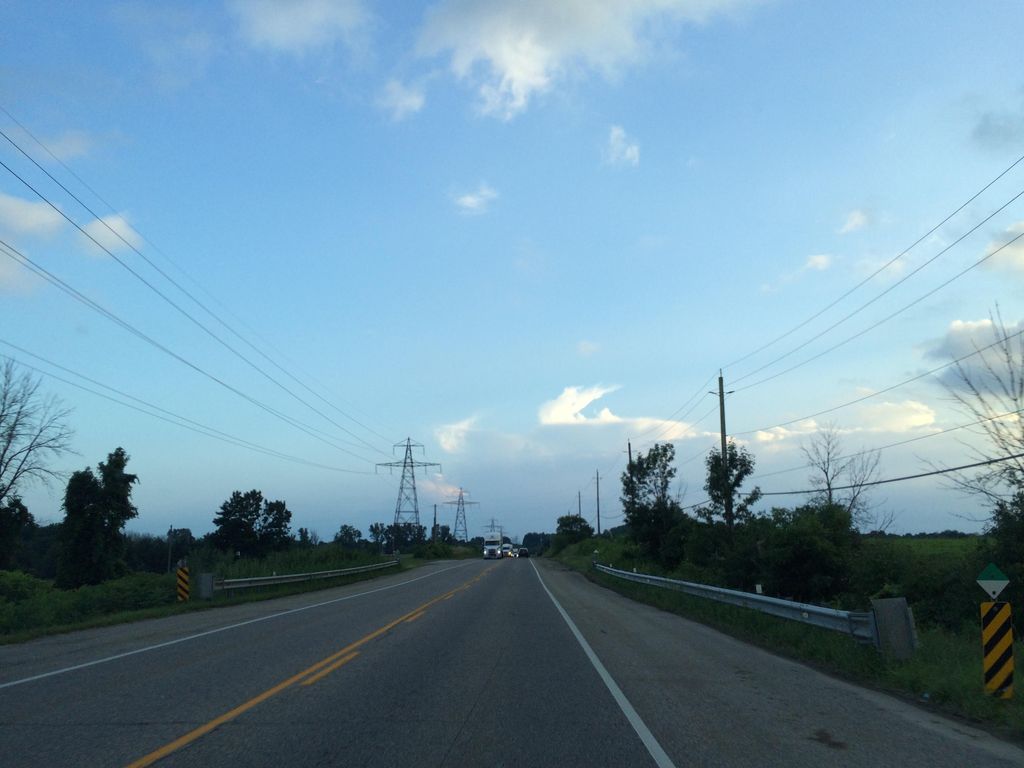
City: kitchener-waterloo